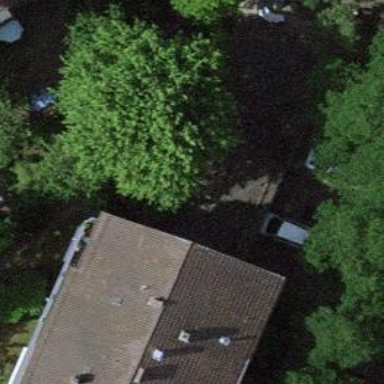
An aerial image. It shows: Group of garages.